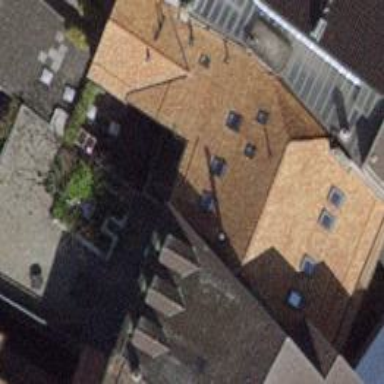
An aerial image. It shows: Building with gabled roof covered in roof tiles. The roof orientation is across the structure.